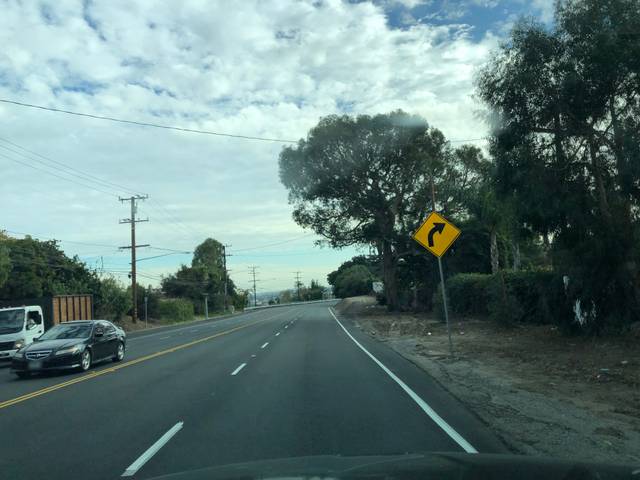
Region: Mexico
Coordinates: 33.993, -118.354